Question: I absolutely love the SQL syntax diagrams from the <URL>.

I find this diagram much easier to follow than the equivalent from the <URL>
'''
UPDATE [LOW_PRIORITY] [IGNORE] table_reference
SET col_name1={expr1|DEFAULT} [, col_name2={expr2|DEFAULT}] ...
[WHERE where_condition]
[ORDER BY ...]
[LIMIT row_count]
'''
Does anyone know if diagrams like these exist for MySQL and other dialects?
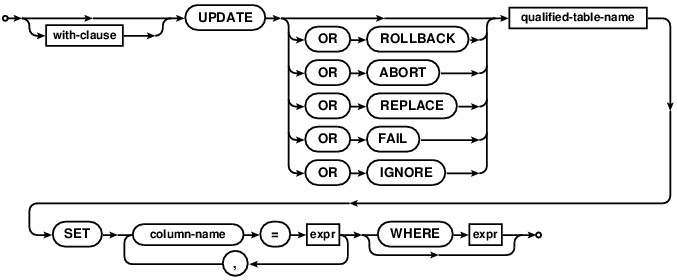
Answer: The <URL>
to turn it into W3C notation. From that, <URL>
produces syntax diagrams like this:

The grammar still might require some tweaking in order to get what you are looking for, but maybe it provides a starting point.
When using the above tools, please allow some time for processing. The grammar is quite large, while both the converter and the diagram generator have not been optimized for speed, also they are running on a slow server.
The complete result can be found here: <URL>